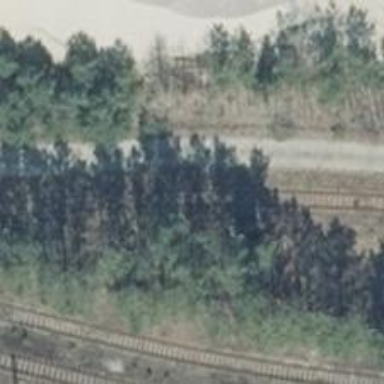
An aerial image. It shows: Railway spur service.